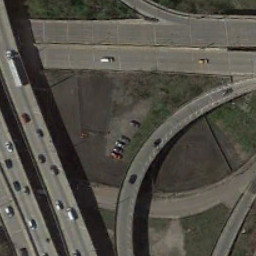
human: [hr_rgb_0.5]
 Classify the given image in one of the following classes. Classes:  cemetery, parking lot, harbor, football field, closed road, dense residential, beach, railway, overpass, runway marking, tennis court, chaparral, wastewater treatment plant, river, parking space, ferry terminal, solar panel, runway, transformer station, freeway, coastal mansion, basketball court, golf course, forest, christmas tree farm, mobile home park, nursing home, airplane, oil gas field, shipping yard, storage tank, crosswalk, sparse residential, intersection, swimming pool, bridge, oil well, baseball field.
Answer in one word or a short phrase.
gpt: overpass